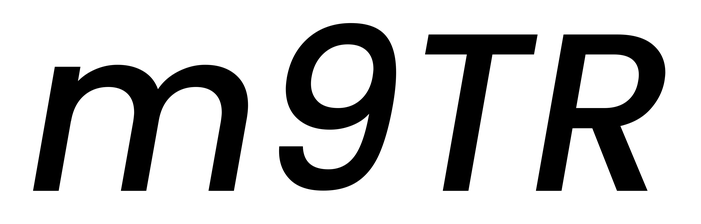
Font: Poppins-MediumItalic